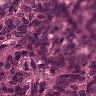
Metastatic tissue present: yes